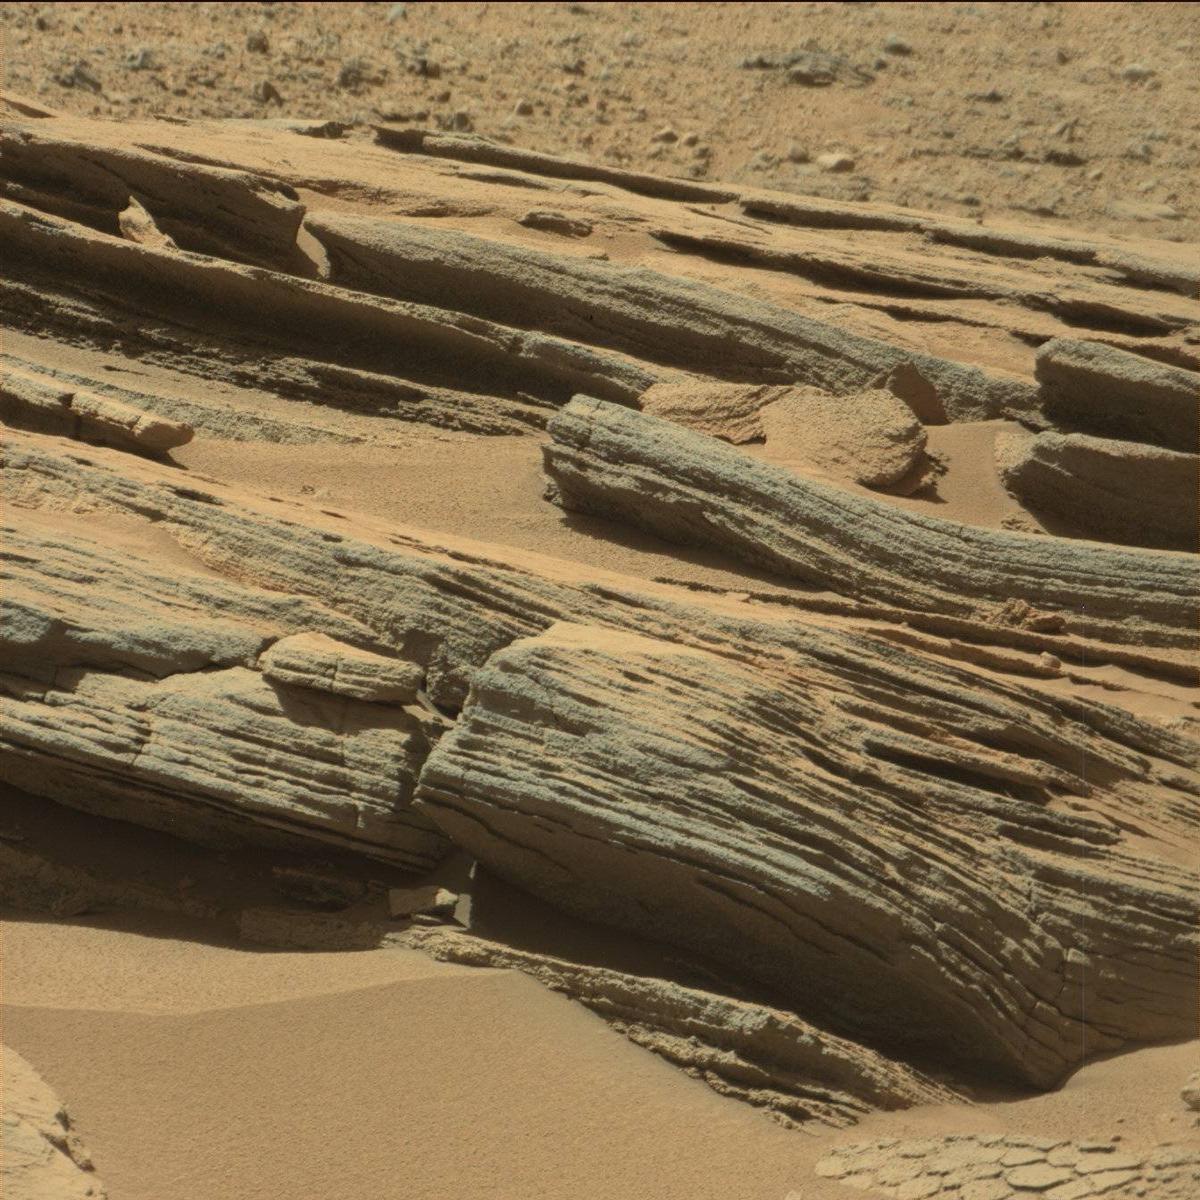
Terrain classes present: Bedrock, Sand / Soil